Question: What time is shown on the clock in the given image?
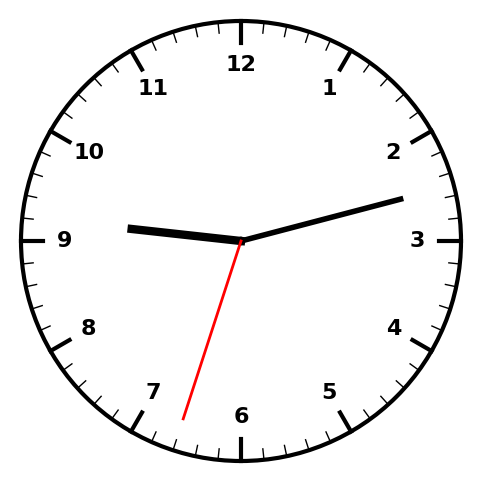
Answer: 09:12:33